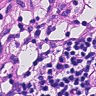
Metastatic tissue present: no